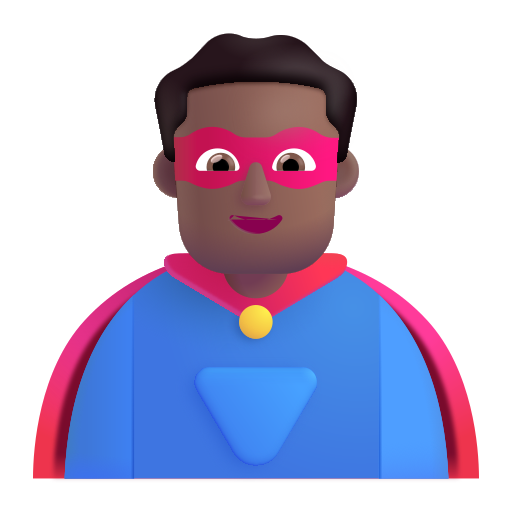
man superhero color  dark